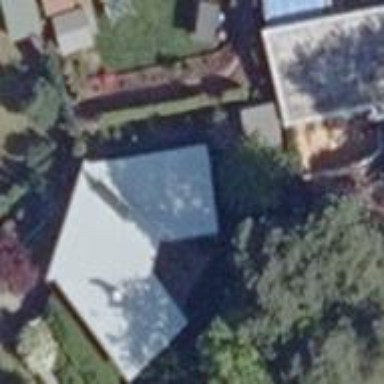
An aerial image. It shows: Detached building.